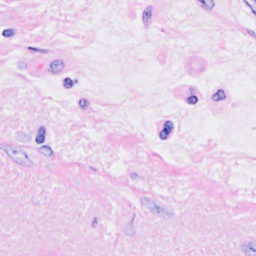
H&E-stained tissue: Breast